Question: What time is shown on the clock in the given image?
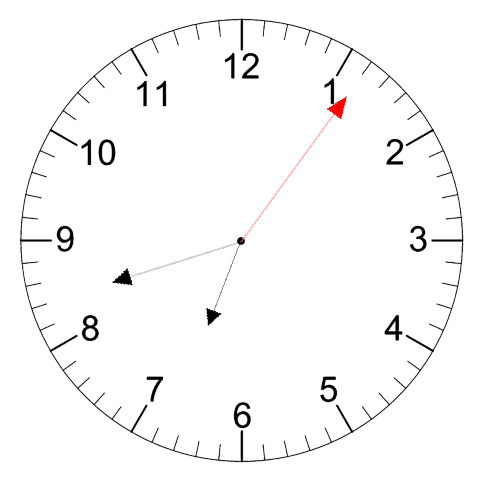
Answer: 06:42:06